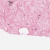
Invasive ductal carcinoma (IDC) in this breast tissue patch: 0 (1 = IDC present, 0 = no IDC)